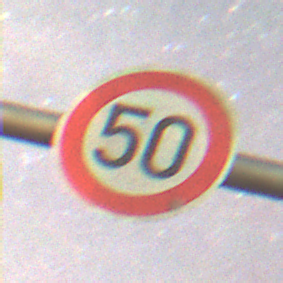
Verkehrszeichen: Geschwindigkeit50
Umgebung: Outdoor, Suburban
Tageszeit: Night
Wetter: Clear
Licht: Artificial
Jahreszeit: NotSpecified
Kontrast: MediumContrast